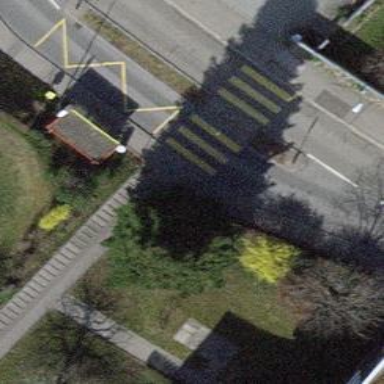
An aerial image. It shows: Platform with shelter for public transport.